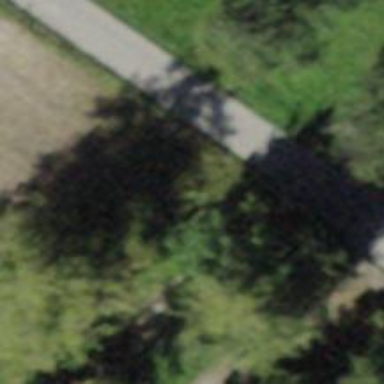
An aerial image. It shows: Paved track on bridge with high-quality surface.